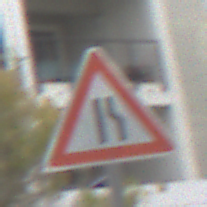
Verkehrszeichen: EinseitigVerengteFahrbahnRechts
Umgebung: Outdoor, Urban
Tageszeit: Midday
Wetter: Overcast
Licht: Natural
Jahreszeit: NotSpecified
Kontrast: LowContrast